Question: Two part question.
I have a formula in excel that currently doesn't work, and so I want to correct this formula and then apply it to a subset of rows that I want to be able to select within a formula.
Here is a screenshot of what I am working with:

:
So the result is being calculated in cell G3. I would have expected the value to return the value 5 and not 6 as what I expect the calculation to do is the following:
1) Look in column C and find which rows are less than the threshold value in cell G3.
2) Of those rows that meet that criteria, return the values that are in column B.
3) Take the max value of those returned values which is 5.
:
Second part of the question is that I would like to be able to apply the "correct" formula in Part 1 to a subset of rows based on the the ID's in columns A. Basically I would like to take the unique ID in cell E3 and then apply my corrected formula to all of the rows where the values in column A matches E3. This one I cannot seem to find a formula for to do.
This excel doc is going to become a general tool and so I don't want to have to select rows manually and so would like to be able to do all of the matching without selecting thins manually.
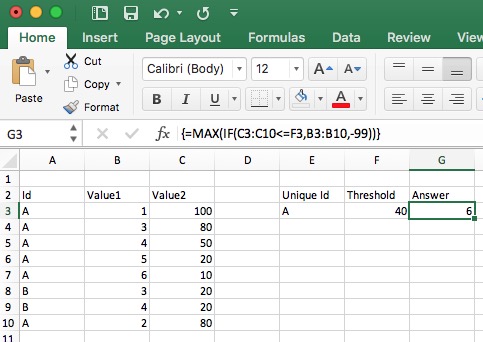
Answer: Since you have a recent version of Excel, you can use 'MAXIFS':
'''
=MAXIFS(B3:B10,A3:A10,E3,C3:C10,"<=" & F3)
'''
<URL>
FYI, based on your description, '6' the correct return value.